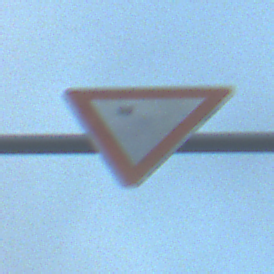
Verkehrszeichen: VorfahrtGewaehren
Umgebung: Outdoor, Beach
Tageszeit: SunriseSunset
Wetter: PartlyCloudy
Licht: Natural
Jahreszeit: NotSpecified
Kontrast: MediumContrast